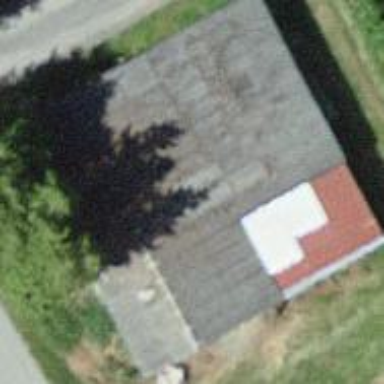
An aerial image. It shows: Shed building.